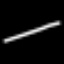
Label: line